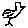
Label: bird